Interaction volume radius: 5 \u00c5
Interaction volume height: 20 \u00c5
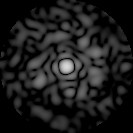
Disorder parameter: 0.8447